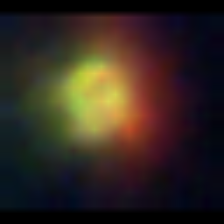
Taxon: NanoPlankton
Group: Other